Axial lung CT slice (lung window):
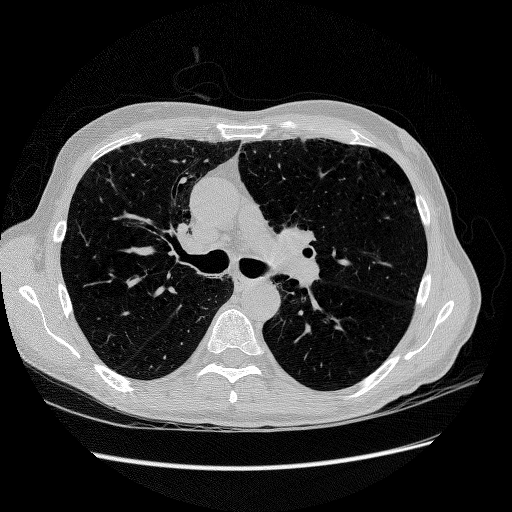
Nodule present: no